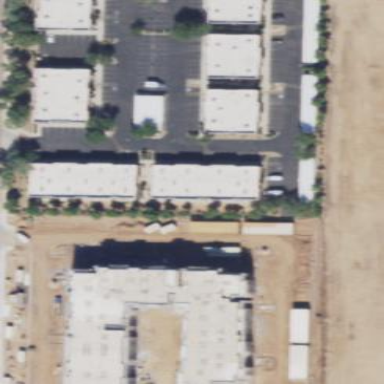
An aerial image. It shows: Commercial area.